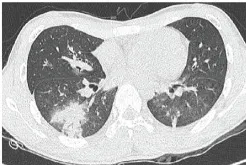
Chest computed tomography (CT) images of an adolescent patient with macrolide-unresponsive Mycoplasma pneumoniae pneumonia. (D-F) Chest CT on hospital Day 4, showing that the original consolidation in the lower lobe of the right lung had become enlarged and new patchy consolidations had appeared in the bilateral lower lobes.
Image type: radiology (ct)